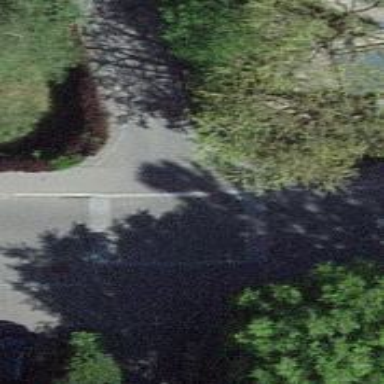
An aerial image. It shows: Bump for traffic calming.